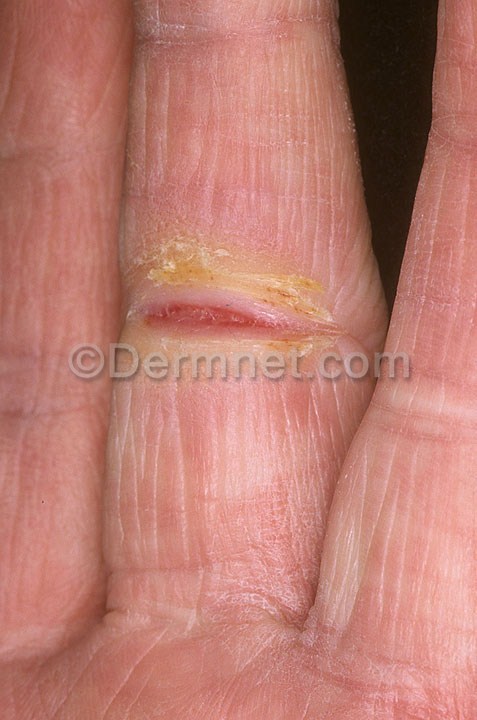
Disease: Eczema Photos